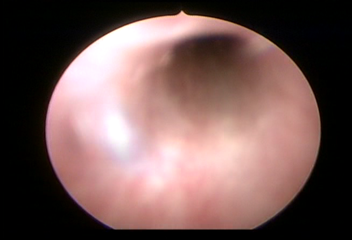
Modality: WLC
Class: Normal mucosa
Bladder cancer association: No